Question: I try to display the list of followers and followings on the profile of the users using their id, when I implement there is only the list of followers and followings of the current user that is connected, even if I follow the profile of another user
My Component
'''
import React, { useState } from "react";
import { useSelector } from "react-redux";
import { Link, useParams } from "react-router-dom";
import Modal from "../Components/Log/Modals";
import { isEmpty } from "../Components/Utils";
import FollowHandler from "./FollowHandler";
const FollowingPopup = ({ followerId, type }) => {
const userData = useSelector((state) => state.userReducer);
const [Opening, setOpening] = useState(false);
const { id: userId } = useParams();
const [followingsPopup, setFollowingsPopup] = useState(false);
const usersData = useSelector((state) => state.usersReducer);
return (
<Modal open={!Opening} onClick={() => setOpening(Opening)}>
<span
onClick={() => setOpening(!Opening)}
className="followers__modal__close"
></span>
<header className="followers__modal__header">
<button
className="followers active-followers"
>
Mes Abonnements
</button>
</header>
{/**Les personnes suivis par l'utilsateur */}
{!followingsPopup && (
<>
<div className="followers__modal__content">
<ul>
{userId ? (usersData.map((user) => {
let follower = user.follower.map((users) => users.followerId)
for (let i = 0; i < usersData.length; i++) {
if (user.id !== userId && follower.includes(user.id)) {
return (
<li key={user.id} className="followers__modal__followers">
<a
href={'/${user.id}'}
className="followers__modal__followers__links"
>
<img src={user.picture} alt="" />
<h4>{user.firstname + " " + user.lastname} </h4>
</a>
{user.id !== userData.id ? < FollowHandler followerId={user.id} type={'suggestion'} /> : null}
</li>
);
}
}
return null;
})) : null}
</ul>
</div>
</>
)}{" "}
{/**Les personnes abonnes a l'utilsateur */}
</Modal>
);
};
export default FollowingPopup;
'''
this code works perfectly and I manage to display the list of followers of current user who is logged in but when I click on the profile of another user, the same list of followers of the user who is logged in is displayed too, not the selected profile
<URL>
[
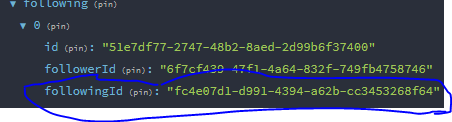
Answer: Your for loop is unnecessary there.
This might be working for you but without a sandbox to test it's hard to tell.
'''
const userFollowers =usersData.find(user=>user.id===userId).followers.map(follower=>follower.id);
usersData.map(user=>{
if(userFollowers.includes(user.id)){
return (
<li key={user.id} className="followers__modal__followers">
<a
href={'/${user.id}'}
className="followers__modal__followers__links"
>
<img src={user.picture} alt="" />
<h4>{user.firstname + " " + user.lastname} </h4>
</a>
{user.id !== userData.id ? < FollowHandler followerId={user.id} type={'suggestion'} /> : null}
</li>
)
})
'''